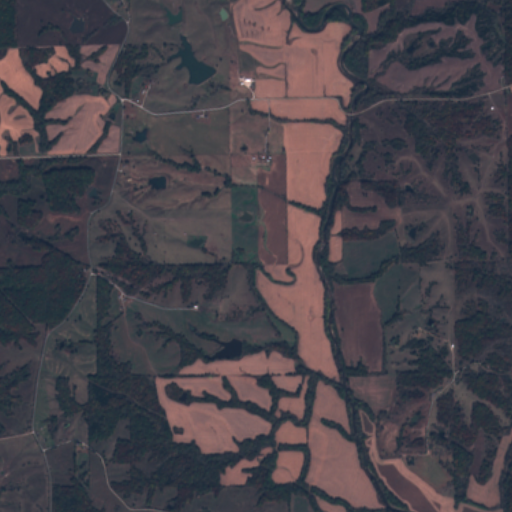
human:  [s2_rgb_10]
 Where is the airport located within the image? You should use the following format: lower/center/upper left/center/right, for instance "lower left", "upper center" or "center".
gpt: There is no airport in the image.